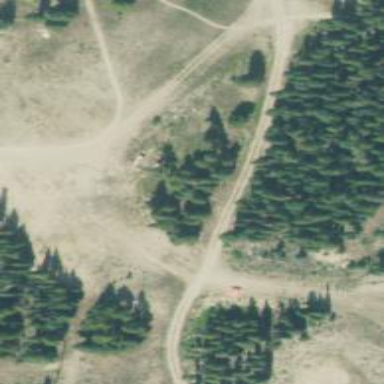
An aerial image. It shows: Intermediate difficulty track road.